Field crop: maize
Growth stage: 2
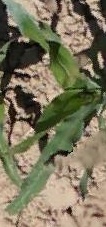
Species: maize